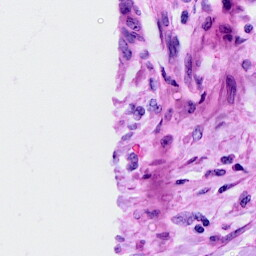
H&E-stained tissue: Cervix